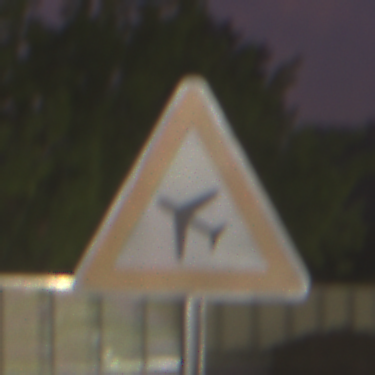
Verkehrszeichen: FlugbetriebRechts
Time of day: SunriseSunset
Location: Outdoor (Urban)
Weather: PartlyCloudy
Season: NotSpecified
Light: Artificial